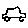
Label: car